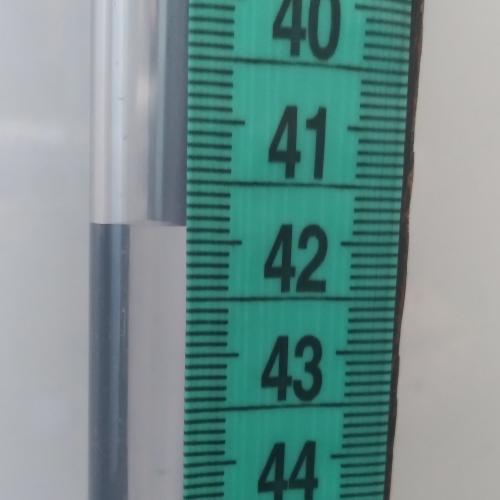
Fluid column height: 41.9 cm